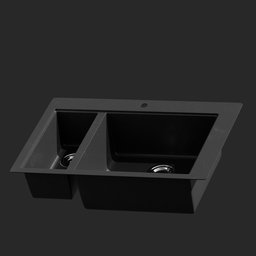
Label: appliances